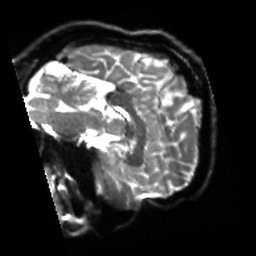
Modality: sbref
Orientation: sagittal
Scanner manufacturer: siemens
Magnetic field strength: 3 T
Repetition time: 4 s
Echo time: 0.0594 s